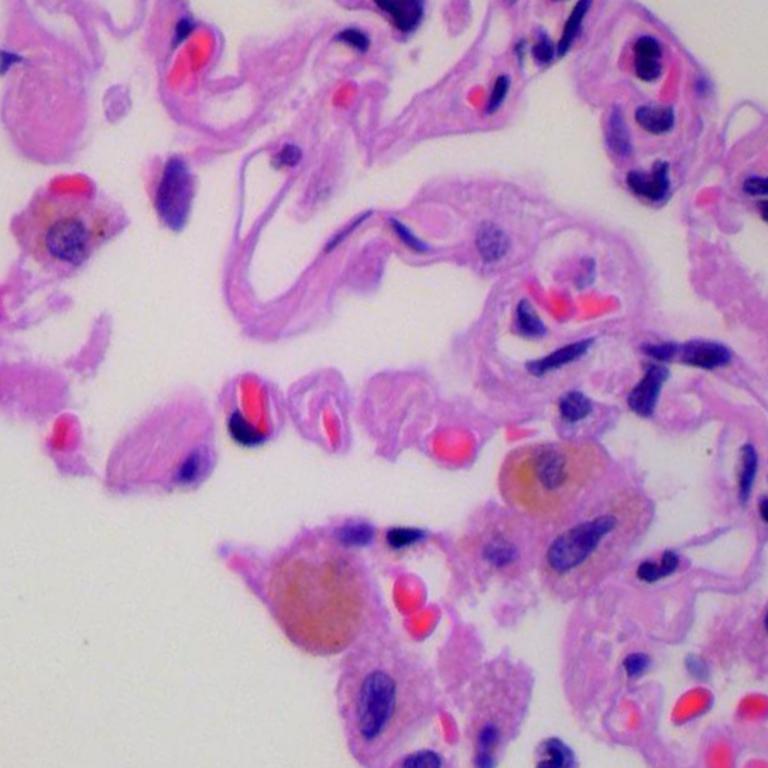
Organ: lung
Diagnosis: benign